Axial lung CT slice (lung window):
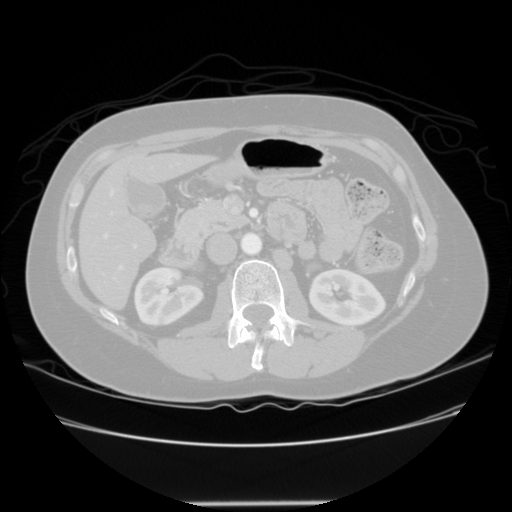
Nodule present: no